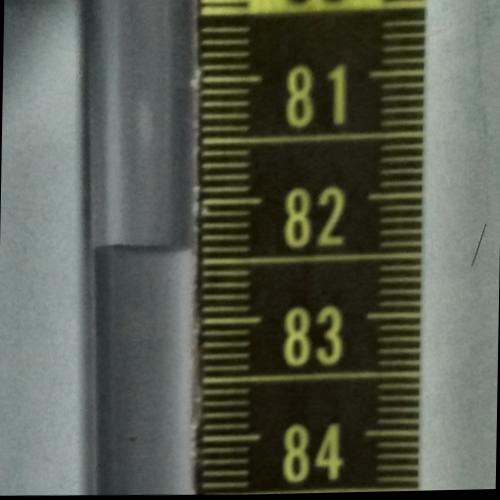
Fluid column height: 82.4 cm